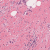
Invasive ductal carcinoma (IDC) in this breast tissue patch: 1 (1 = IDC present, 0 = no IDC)